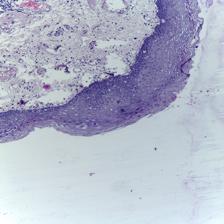
Diagnosis: Normal